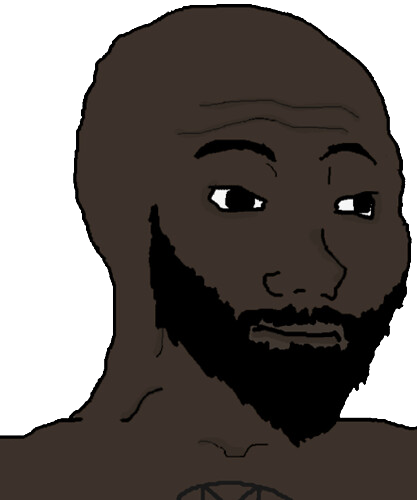
Label: 5_Blackjak